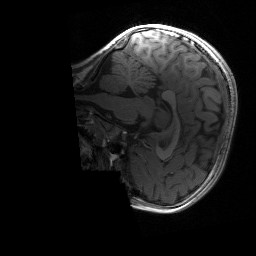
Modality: T1w
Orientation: sagittal
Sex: female
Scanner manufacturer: siemens
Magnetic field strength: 3 T
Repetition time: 1.9 s
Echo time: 0.00243 s